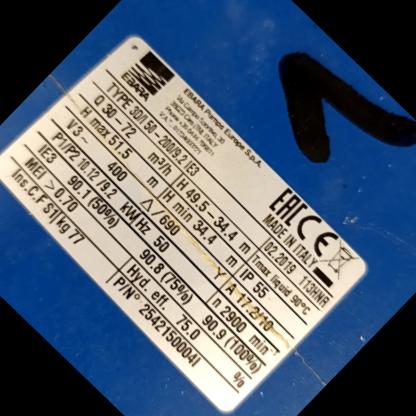
Klasa: tabliczka-znamionowa